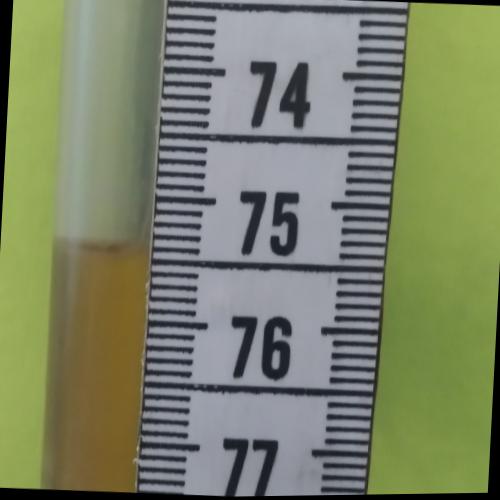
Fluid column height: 75.4 cm